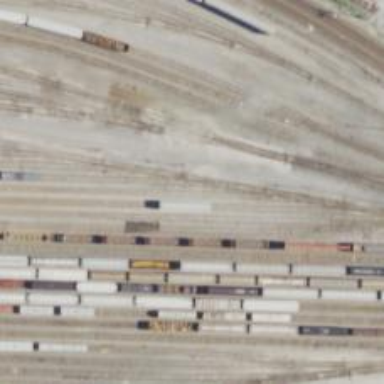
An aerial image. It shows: Railway yard used for servicing trains.